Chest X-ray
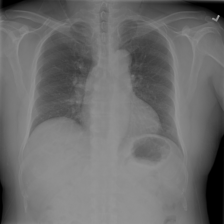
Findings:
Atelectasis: negative
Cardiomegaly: negative
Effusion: negative
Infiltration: negative
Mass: negative
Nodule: negative
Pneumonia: negative
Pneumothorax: negative
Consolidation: negative
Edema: negative
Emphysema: negative
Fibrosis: negative
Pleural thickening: negative
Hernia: negative